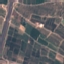
Land use / land cover class: PermanentCrop